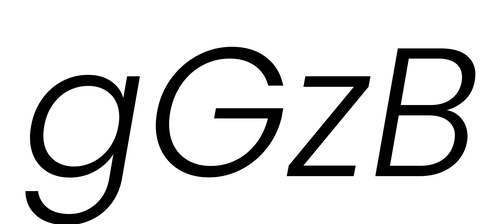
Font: Poppins-LightItalic